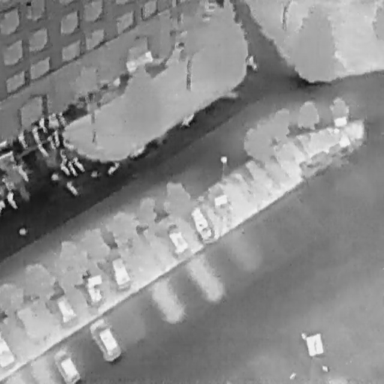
There are 22 Bicycles in the infrared image.